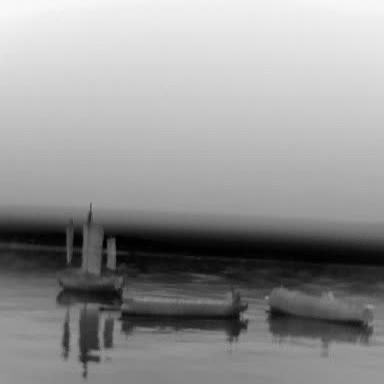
There is a sailboat in the infrared image.